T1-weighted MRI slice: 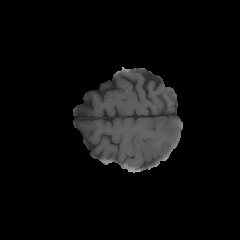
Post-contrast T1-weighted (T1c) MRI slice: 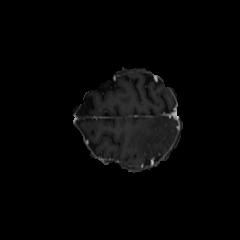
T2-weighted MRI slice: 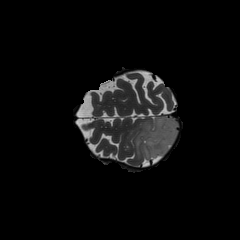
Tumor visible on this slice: yes